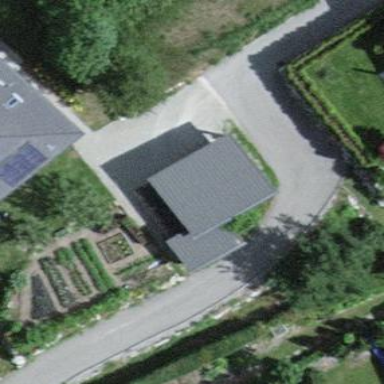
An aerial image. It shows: Garage.